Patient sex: F
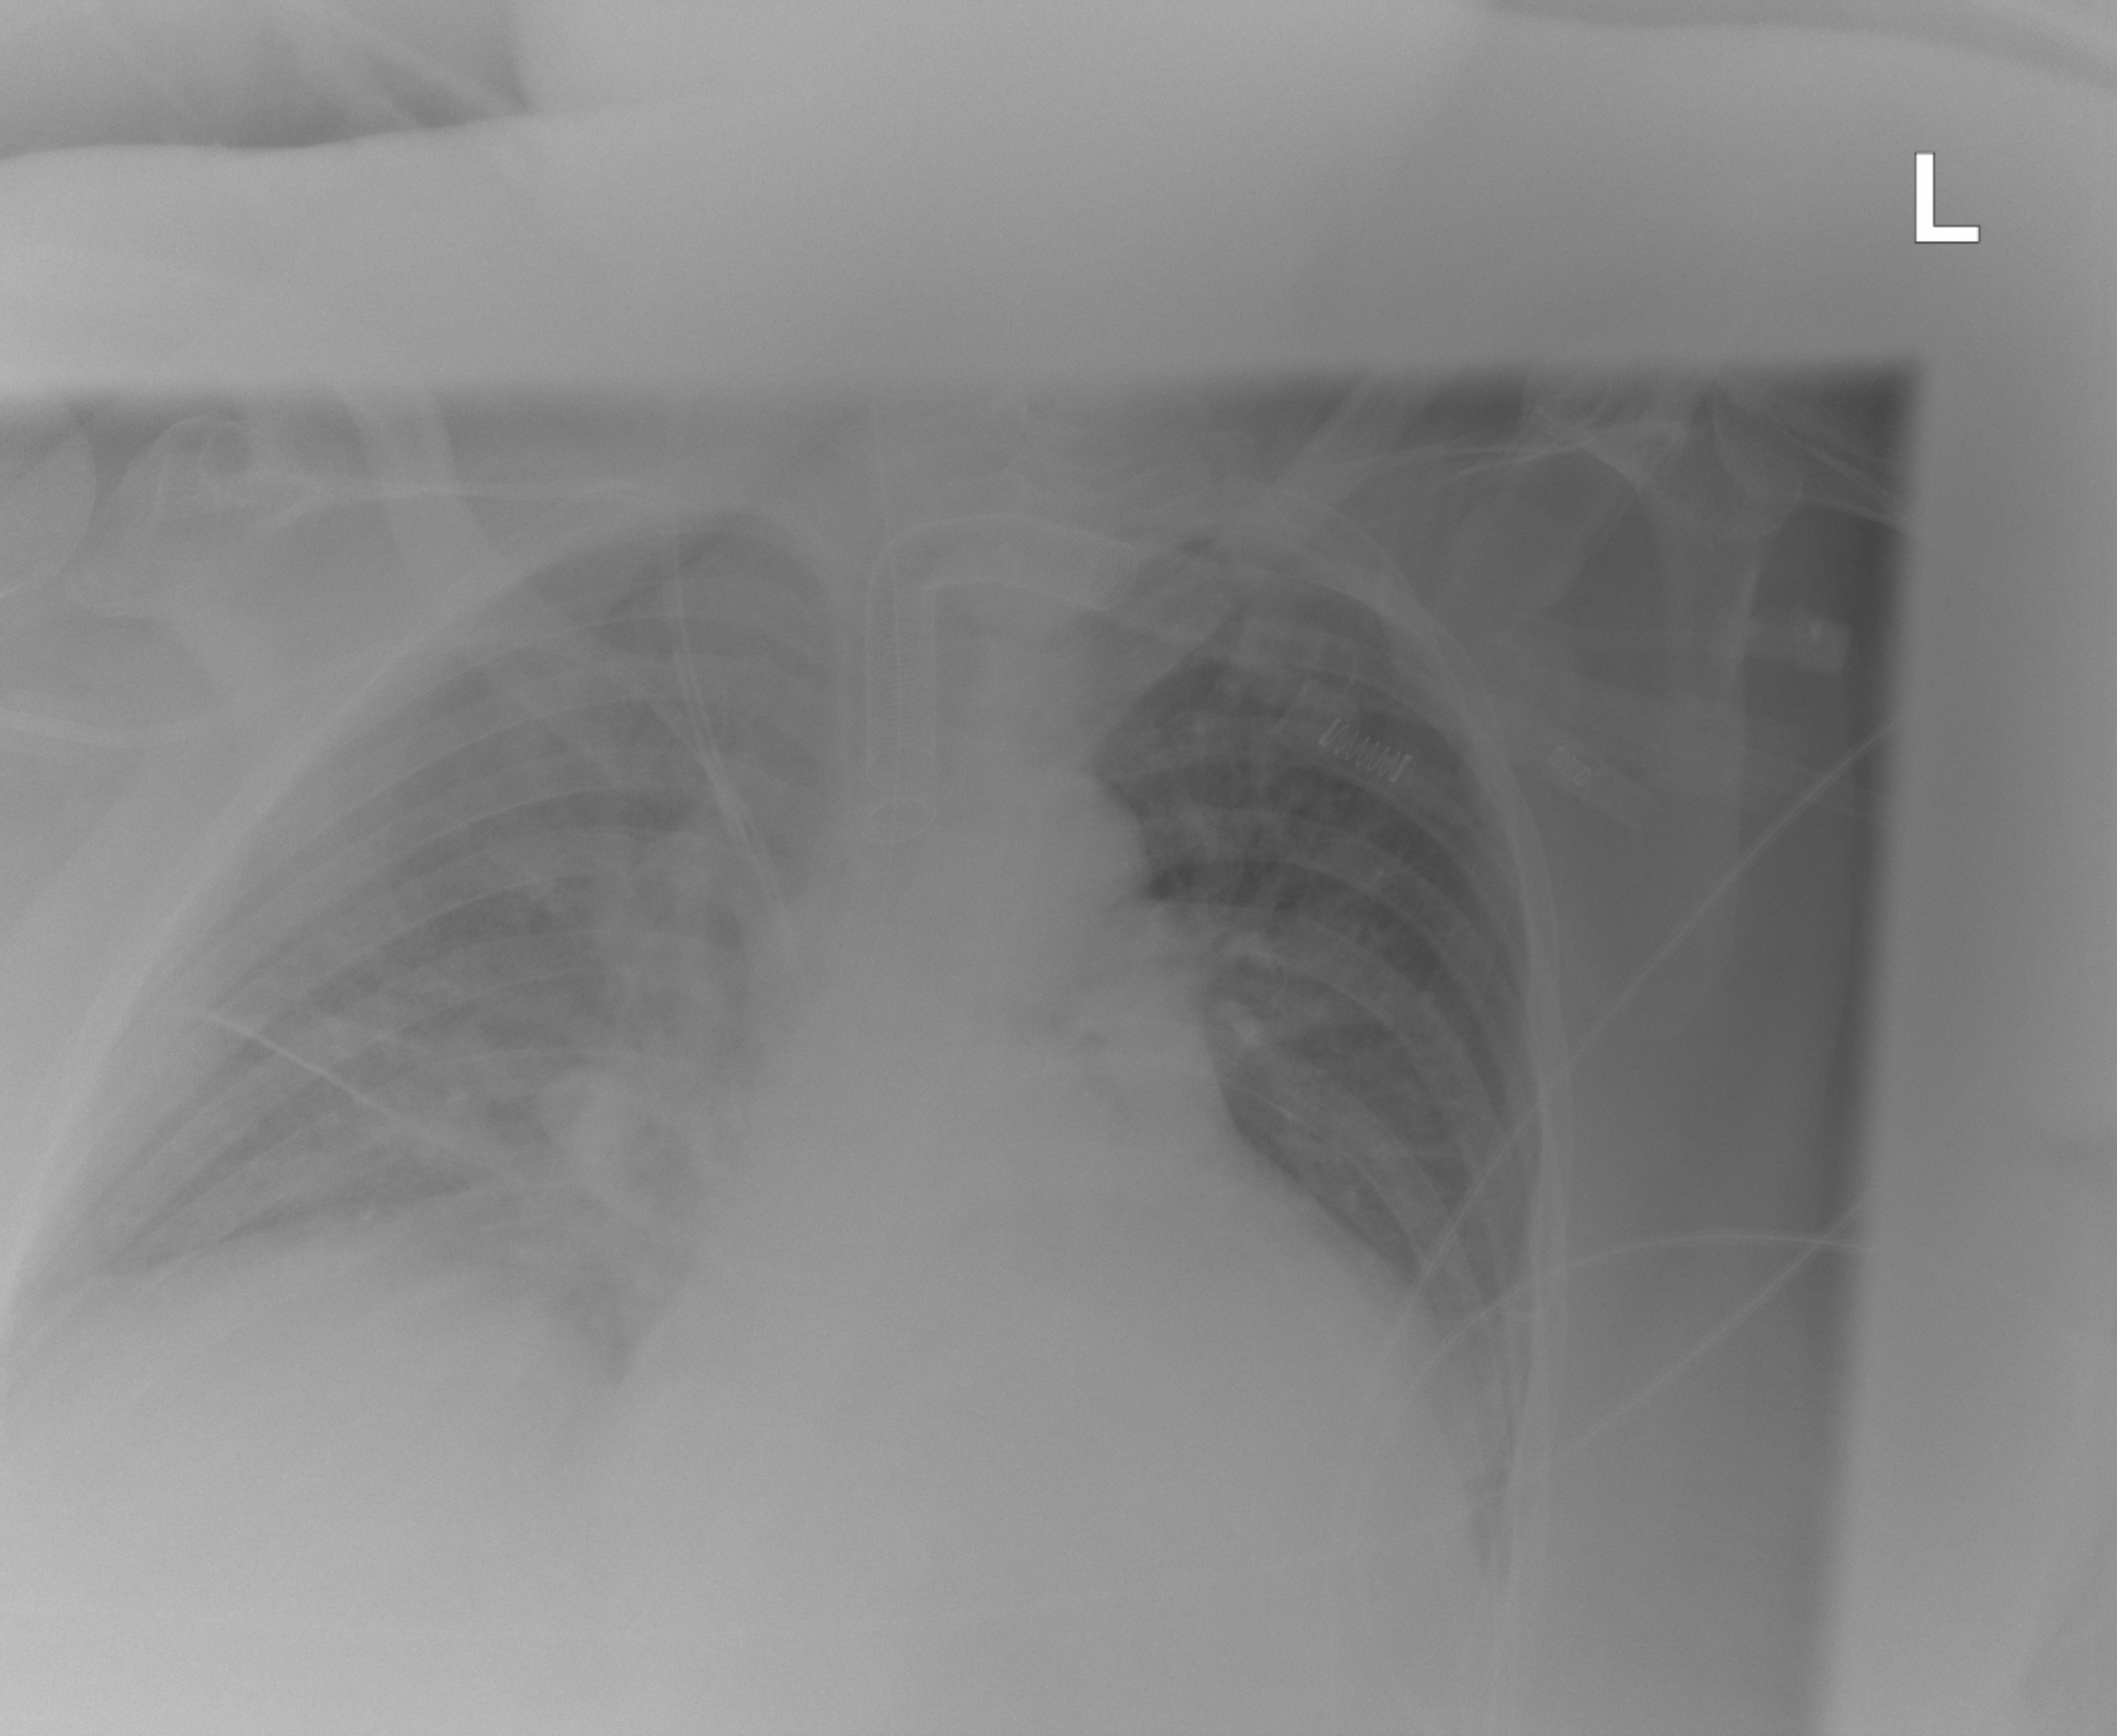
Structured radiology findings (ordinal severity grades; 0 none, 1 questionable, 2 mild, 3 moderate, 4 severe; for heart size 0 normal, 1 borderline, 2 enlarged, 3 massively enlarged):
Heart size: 3
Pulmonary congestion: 2
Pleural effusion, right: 0
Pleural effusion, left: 2
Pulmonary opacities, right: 2
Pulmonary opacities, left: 0
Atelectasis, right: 2
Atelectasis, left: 1